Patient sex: M
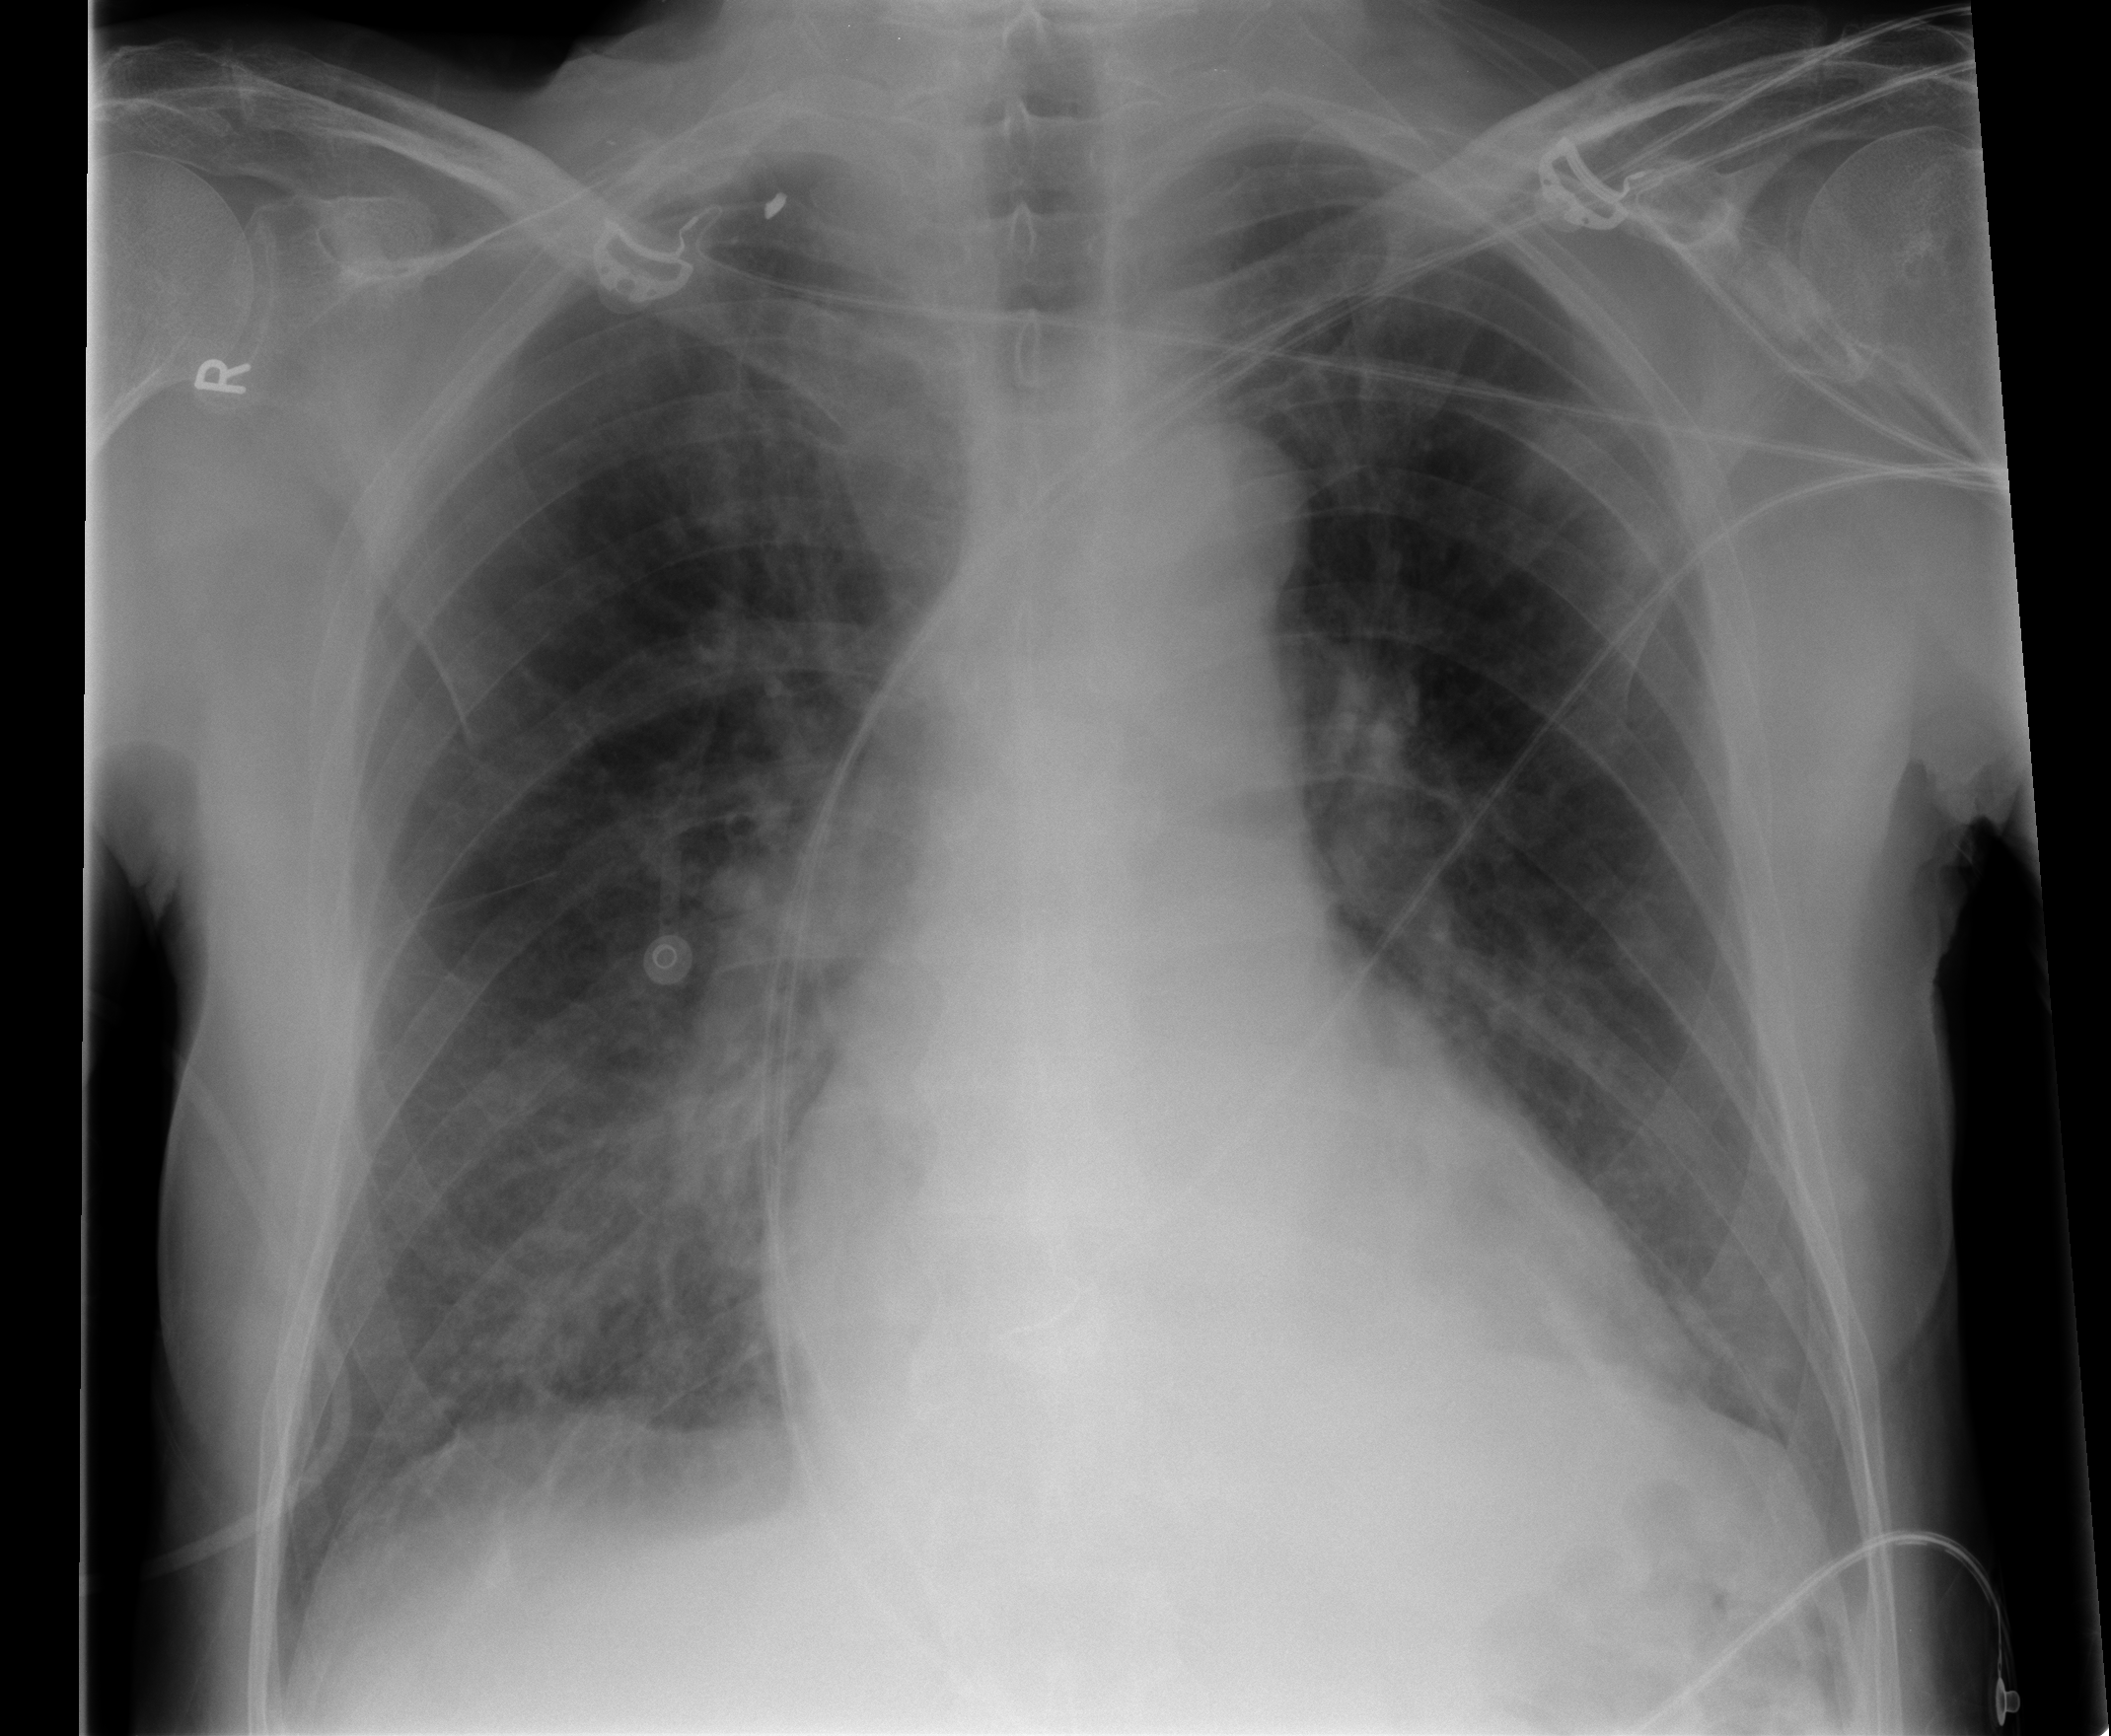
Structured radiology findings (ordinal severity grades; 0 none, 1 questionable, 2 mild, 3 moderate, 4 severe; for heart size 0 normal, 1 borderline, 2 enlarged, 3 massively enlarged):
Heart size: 2
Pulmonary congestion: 2
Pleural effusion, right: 0
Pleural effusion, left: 0
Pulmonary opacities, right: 0
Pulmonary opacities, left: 0
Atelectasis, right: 2
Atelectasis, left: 2